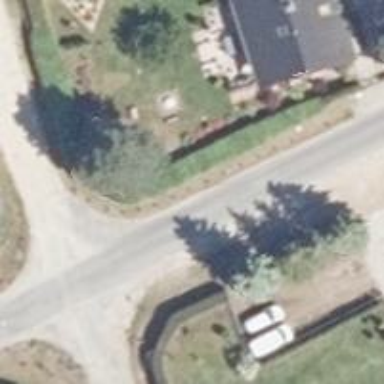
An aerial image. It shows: Asphalt road in residential area.